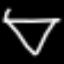
Label: diamond